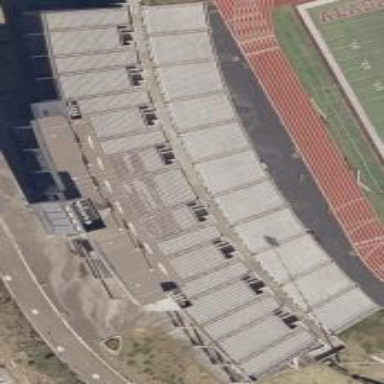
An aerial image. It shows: Grandstand building.